Field crop: tomato
Growth stage: 1
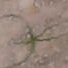
Species: cyperus